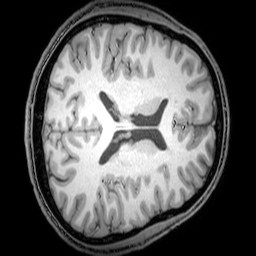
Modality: T1w
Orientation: axial
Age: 20
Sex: male
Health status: healthy
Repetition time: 0.081 s
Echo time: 0.037 s